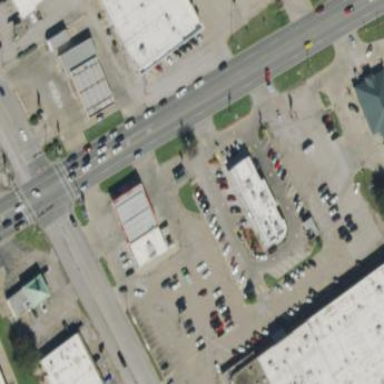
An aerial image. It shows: Retail area.